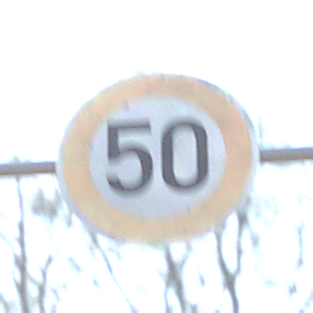
Verkehrszeichen: Geschwindigkeit50
Umgebung: Outdoor, Suburban
Tageszeit: MorningAfternoon
Wetter: PartlyCloudy
Licht: Natural
Jahreszeit: NotSpecified
Kontrast: HighContrast